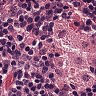
Metastatic tissue present: no